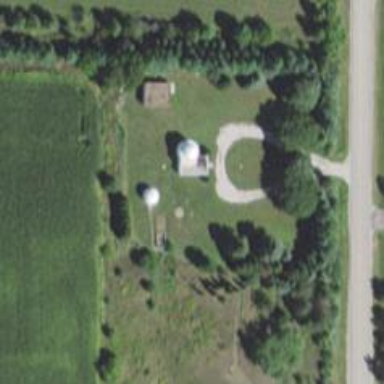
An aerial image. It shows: Observatory.